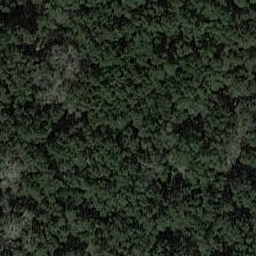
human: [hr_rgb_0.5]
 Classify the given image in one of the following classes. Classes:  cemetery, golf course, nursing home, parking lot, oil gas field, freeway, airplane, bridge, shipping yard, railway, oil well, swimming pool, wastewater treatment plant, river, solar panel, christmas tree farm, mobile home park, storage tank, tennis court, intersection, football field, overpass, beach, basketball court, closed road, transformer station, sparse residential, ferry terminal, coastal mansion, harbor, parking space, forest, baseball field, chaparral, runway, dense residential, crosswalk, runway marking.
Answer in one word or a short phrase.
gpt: forest